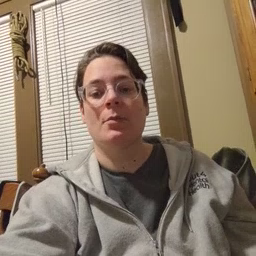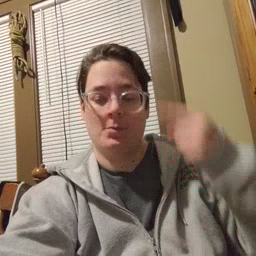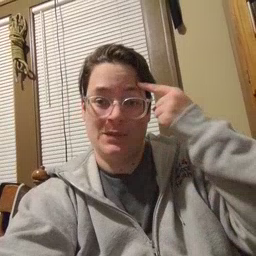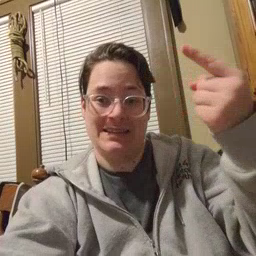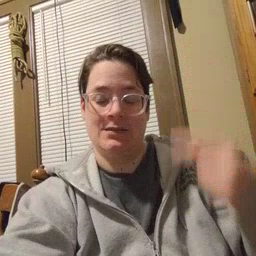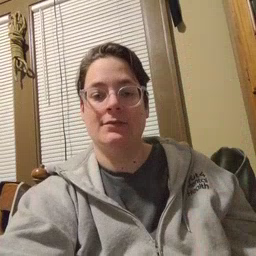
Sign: penny